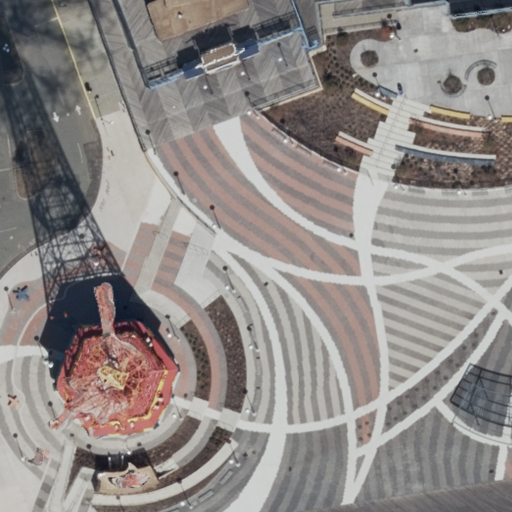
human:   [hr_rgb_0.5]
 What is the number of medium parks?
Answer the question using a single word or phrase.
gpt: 0

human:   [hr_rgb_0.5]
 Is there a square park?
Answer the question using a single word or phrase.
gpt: no

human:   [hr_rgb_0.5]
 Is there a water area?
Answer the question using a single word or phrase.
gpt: no

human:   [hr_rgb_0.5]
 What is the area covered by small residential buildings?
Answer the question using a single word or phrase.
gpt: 0m2

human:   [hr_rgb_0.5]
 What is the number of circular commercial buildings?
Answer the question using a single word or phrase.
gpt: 0

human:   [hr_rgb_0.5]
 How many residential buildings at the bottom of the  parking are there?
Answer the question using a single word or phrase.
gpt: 1

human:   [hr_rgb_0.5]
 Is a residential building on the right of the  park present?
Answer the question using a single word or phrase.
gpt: no

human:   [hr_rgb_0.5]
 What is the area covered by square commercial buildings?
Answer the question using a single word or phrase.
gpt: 0m2

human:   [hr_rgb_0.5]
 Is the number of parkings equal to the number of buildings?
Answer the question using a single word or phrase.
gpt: no

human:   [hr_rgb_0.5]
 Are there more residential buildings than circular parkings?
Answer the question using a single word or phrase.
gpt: yes

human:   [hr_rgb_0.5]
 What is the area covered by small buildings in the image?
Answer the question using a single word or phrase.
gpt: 0m2

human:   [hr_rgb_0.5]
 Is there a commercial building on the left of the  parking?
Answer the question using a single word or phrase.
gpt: no

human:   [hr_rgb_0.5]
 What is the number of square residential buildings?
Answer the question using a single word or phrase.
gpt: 1

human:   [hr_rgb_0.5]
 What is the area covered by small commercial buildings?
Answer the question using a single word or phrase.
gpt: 0m2

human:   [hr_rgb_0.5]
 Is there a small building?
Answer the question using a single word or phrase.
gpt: no

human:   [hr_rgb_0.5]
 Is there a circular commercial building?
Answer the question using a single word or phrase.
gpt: no

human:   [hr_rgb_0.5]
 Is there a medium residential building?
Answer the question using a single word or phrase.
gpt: yes

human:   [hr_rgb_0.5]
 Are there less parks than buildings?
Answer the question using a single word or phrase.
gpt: yes

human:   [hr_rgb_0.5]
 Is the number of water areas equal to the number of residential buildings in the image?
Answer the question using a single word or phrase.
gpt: no

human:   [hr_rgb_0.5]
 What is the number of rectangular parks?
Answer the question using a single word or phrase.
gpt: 0

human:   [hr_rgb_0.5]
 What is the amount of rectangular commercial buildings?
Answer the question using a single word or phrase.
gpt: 0

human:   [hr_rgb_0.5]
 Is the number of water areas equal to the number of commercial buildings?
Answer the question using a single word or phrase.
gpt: yes

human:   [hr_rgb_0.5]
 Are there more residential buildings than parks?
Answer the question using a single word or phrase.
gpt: yes

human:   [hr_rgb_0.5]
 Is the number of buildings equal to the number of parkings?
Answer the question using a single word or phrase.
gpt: no

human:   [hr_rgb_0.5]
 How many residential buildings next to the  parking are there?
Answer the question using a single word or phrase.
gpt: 2

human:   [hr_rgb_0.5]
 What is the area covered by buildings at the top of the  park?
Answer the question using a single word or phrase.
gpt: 131m2

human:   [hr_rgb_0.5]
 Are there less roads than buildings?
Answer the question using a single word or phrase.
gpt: no

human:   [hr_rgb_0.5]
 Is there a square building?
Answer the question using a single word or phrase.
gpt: yes

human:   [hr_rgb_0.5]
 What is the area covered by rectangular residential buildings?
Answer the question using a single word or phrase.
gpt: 524m2

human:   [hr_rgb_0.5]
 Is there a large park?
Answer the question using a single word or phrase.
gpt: yes

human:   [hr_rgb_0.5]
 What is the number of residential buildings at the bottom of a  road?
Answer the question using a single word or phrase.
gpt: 1

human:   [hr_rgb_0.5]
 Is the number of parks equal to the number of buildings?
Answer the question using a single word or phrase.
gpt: no

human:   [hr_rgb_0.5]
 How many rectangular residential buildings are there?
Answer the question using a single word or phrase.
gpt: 2

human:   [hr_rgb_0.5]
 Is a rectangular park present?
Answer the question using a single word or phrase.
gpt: no

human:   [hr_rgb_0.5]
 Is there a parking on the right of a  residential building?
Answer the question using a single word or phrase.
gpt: no

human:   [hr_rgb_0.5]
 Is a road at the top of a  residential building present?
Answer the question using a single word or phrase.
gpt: yes